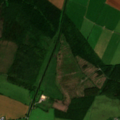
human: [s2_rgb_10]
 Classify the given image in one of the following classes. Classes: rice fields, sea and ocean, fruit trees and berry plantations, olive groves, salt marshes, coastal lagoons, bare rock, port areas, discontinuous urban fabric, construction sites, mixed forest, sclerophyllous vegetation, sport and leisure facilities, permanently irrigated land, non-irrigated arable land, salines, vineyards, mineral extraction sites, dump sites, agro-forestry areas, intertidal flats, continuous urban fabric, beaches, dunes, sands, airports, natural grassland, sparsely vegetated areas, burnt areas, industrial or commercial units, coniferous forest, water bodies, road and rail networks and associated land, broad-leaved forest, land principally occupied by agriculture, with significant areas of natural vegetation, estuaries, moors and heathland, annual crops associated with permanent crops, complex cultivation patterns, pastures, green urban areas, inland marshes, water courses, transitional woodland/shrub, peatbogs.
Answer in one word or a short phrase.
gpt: non-irrigated arable land, pastures, coniferous forest, transitional woodland/shrub, peatbogs